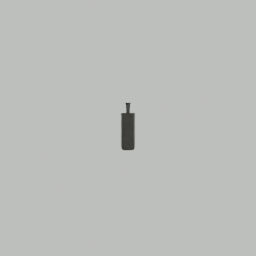
Label: electronics